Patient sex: M
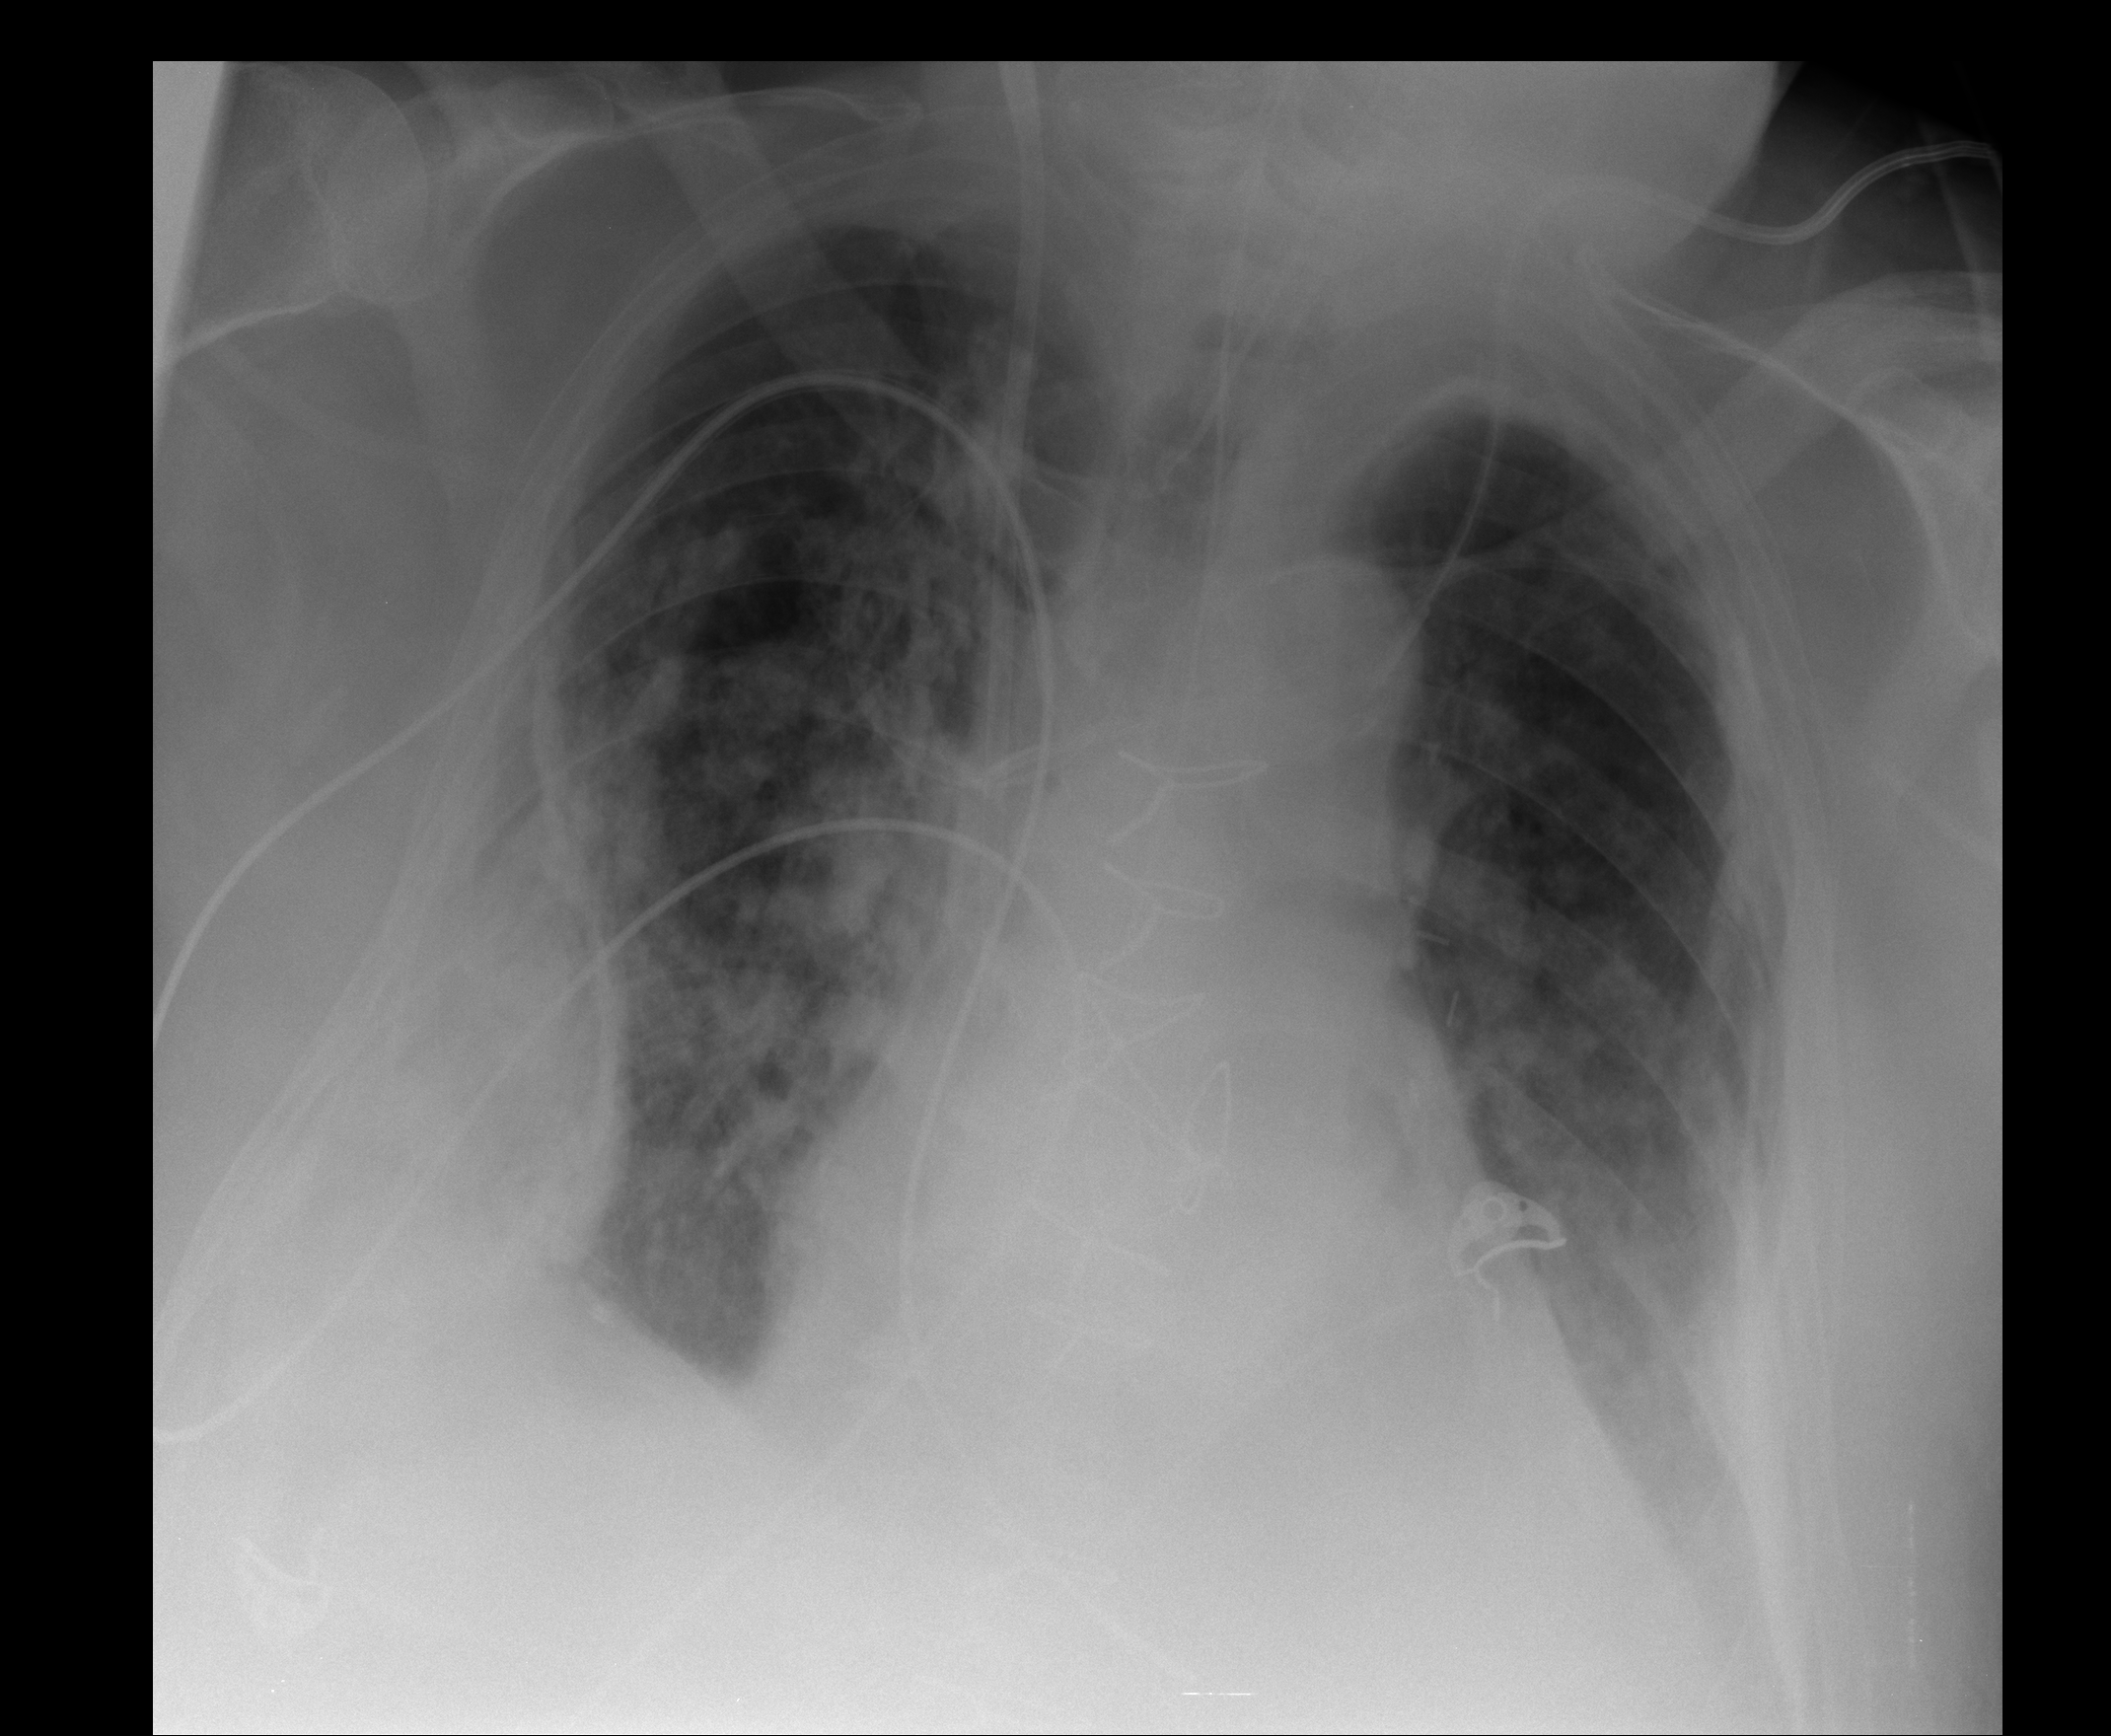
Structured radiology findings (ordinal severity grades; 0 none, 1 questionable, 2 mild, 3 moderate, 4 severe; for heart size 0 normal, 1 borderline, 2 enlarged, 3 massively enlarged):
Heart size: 2
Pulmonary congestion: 2
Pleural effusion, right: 2
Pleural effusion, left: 2
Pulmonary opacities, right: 2
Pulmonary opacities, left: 2
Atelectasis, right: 2
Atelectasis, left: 2